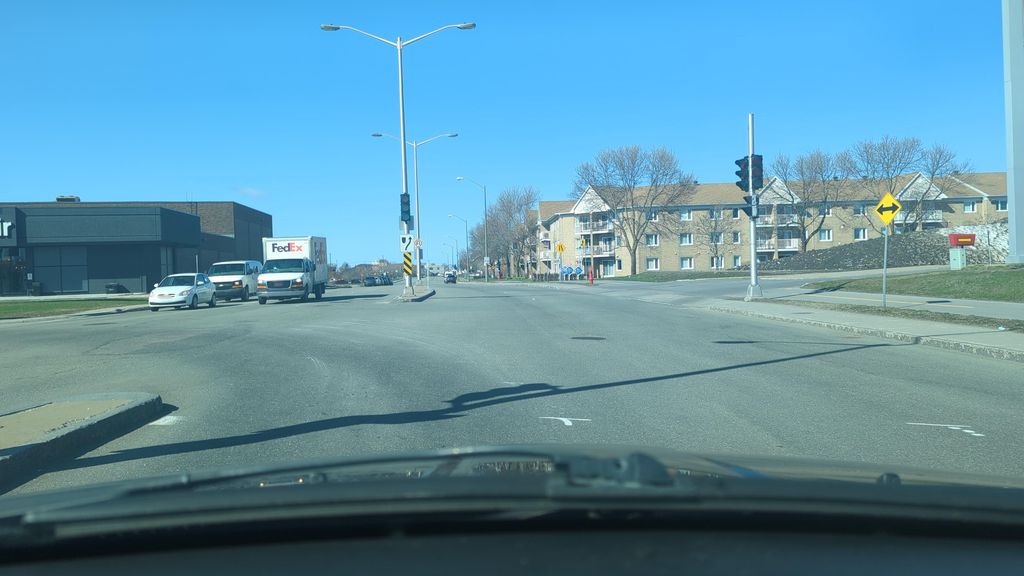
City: quebec_city